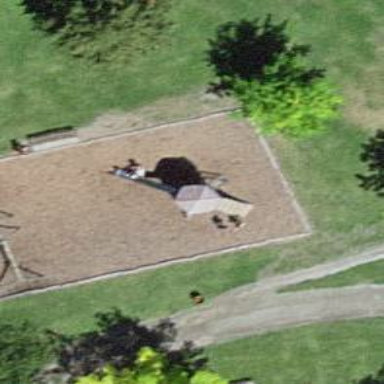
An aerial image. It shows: Playground with various play structures.